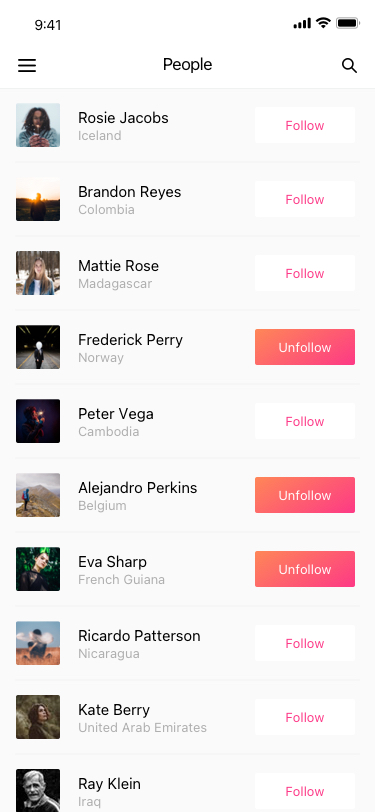
Text in this UI design:
People
Rosie Jacobs
Iceland
Follow
Brandon Reyes
Colombia
Follow
Mattie Rose
Madagascar
Follow
Frederick Perry
Norway
Unfollow
Peter Vega
Cambodia
Follow
Alejandro Perkins
Belgium
Unfollow
Eva Sharp
French Guiana
Unfollow
Ricardo Patterson
Nicaragua
Follow
Kate Berry
United Arab Emirates
Follow
Ray Klein
Iraq
Follow